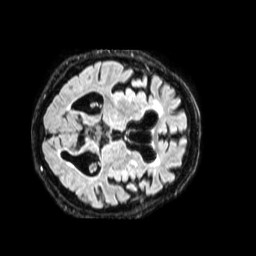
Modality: FLAIR
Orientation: axial
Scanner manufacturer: philips
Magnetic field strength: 1.5 T
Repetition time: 4.8 s
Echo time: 0.3364 s